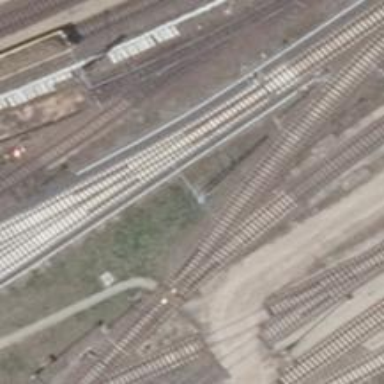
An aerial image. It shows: Railway switch.